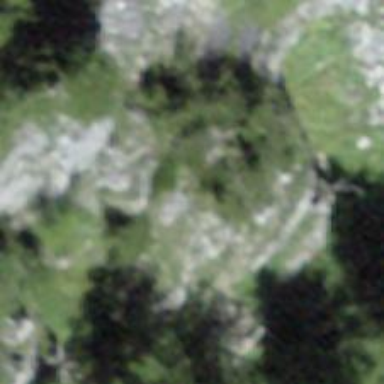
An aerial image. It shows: Natural cliff.